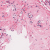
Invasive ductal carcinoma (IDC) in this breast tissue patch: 0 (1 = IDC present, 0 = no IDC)